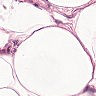
Metastatic tissue present: no